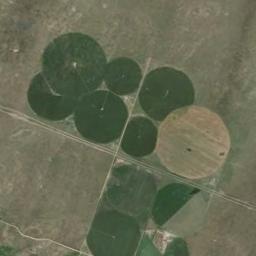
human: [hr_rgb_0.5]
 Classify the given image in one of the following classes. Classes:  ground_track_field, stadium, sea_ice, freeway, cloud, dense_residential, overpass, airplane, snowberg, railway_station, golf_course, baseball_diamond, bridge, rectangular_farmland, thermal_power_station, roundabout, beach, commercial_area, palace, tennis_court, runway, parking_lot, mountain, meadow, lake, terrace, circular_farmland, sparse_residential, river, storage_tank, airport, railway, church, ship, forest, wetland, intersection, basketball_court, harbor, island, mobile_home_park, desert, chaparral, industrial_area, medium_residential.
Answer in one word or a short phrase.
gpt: circular_farmland